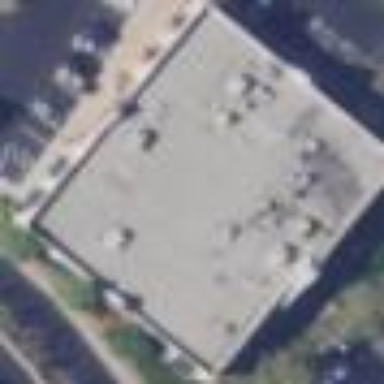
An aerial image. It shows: Retail building.